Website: lowes
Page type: order-tracking
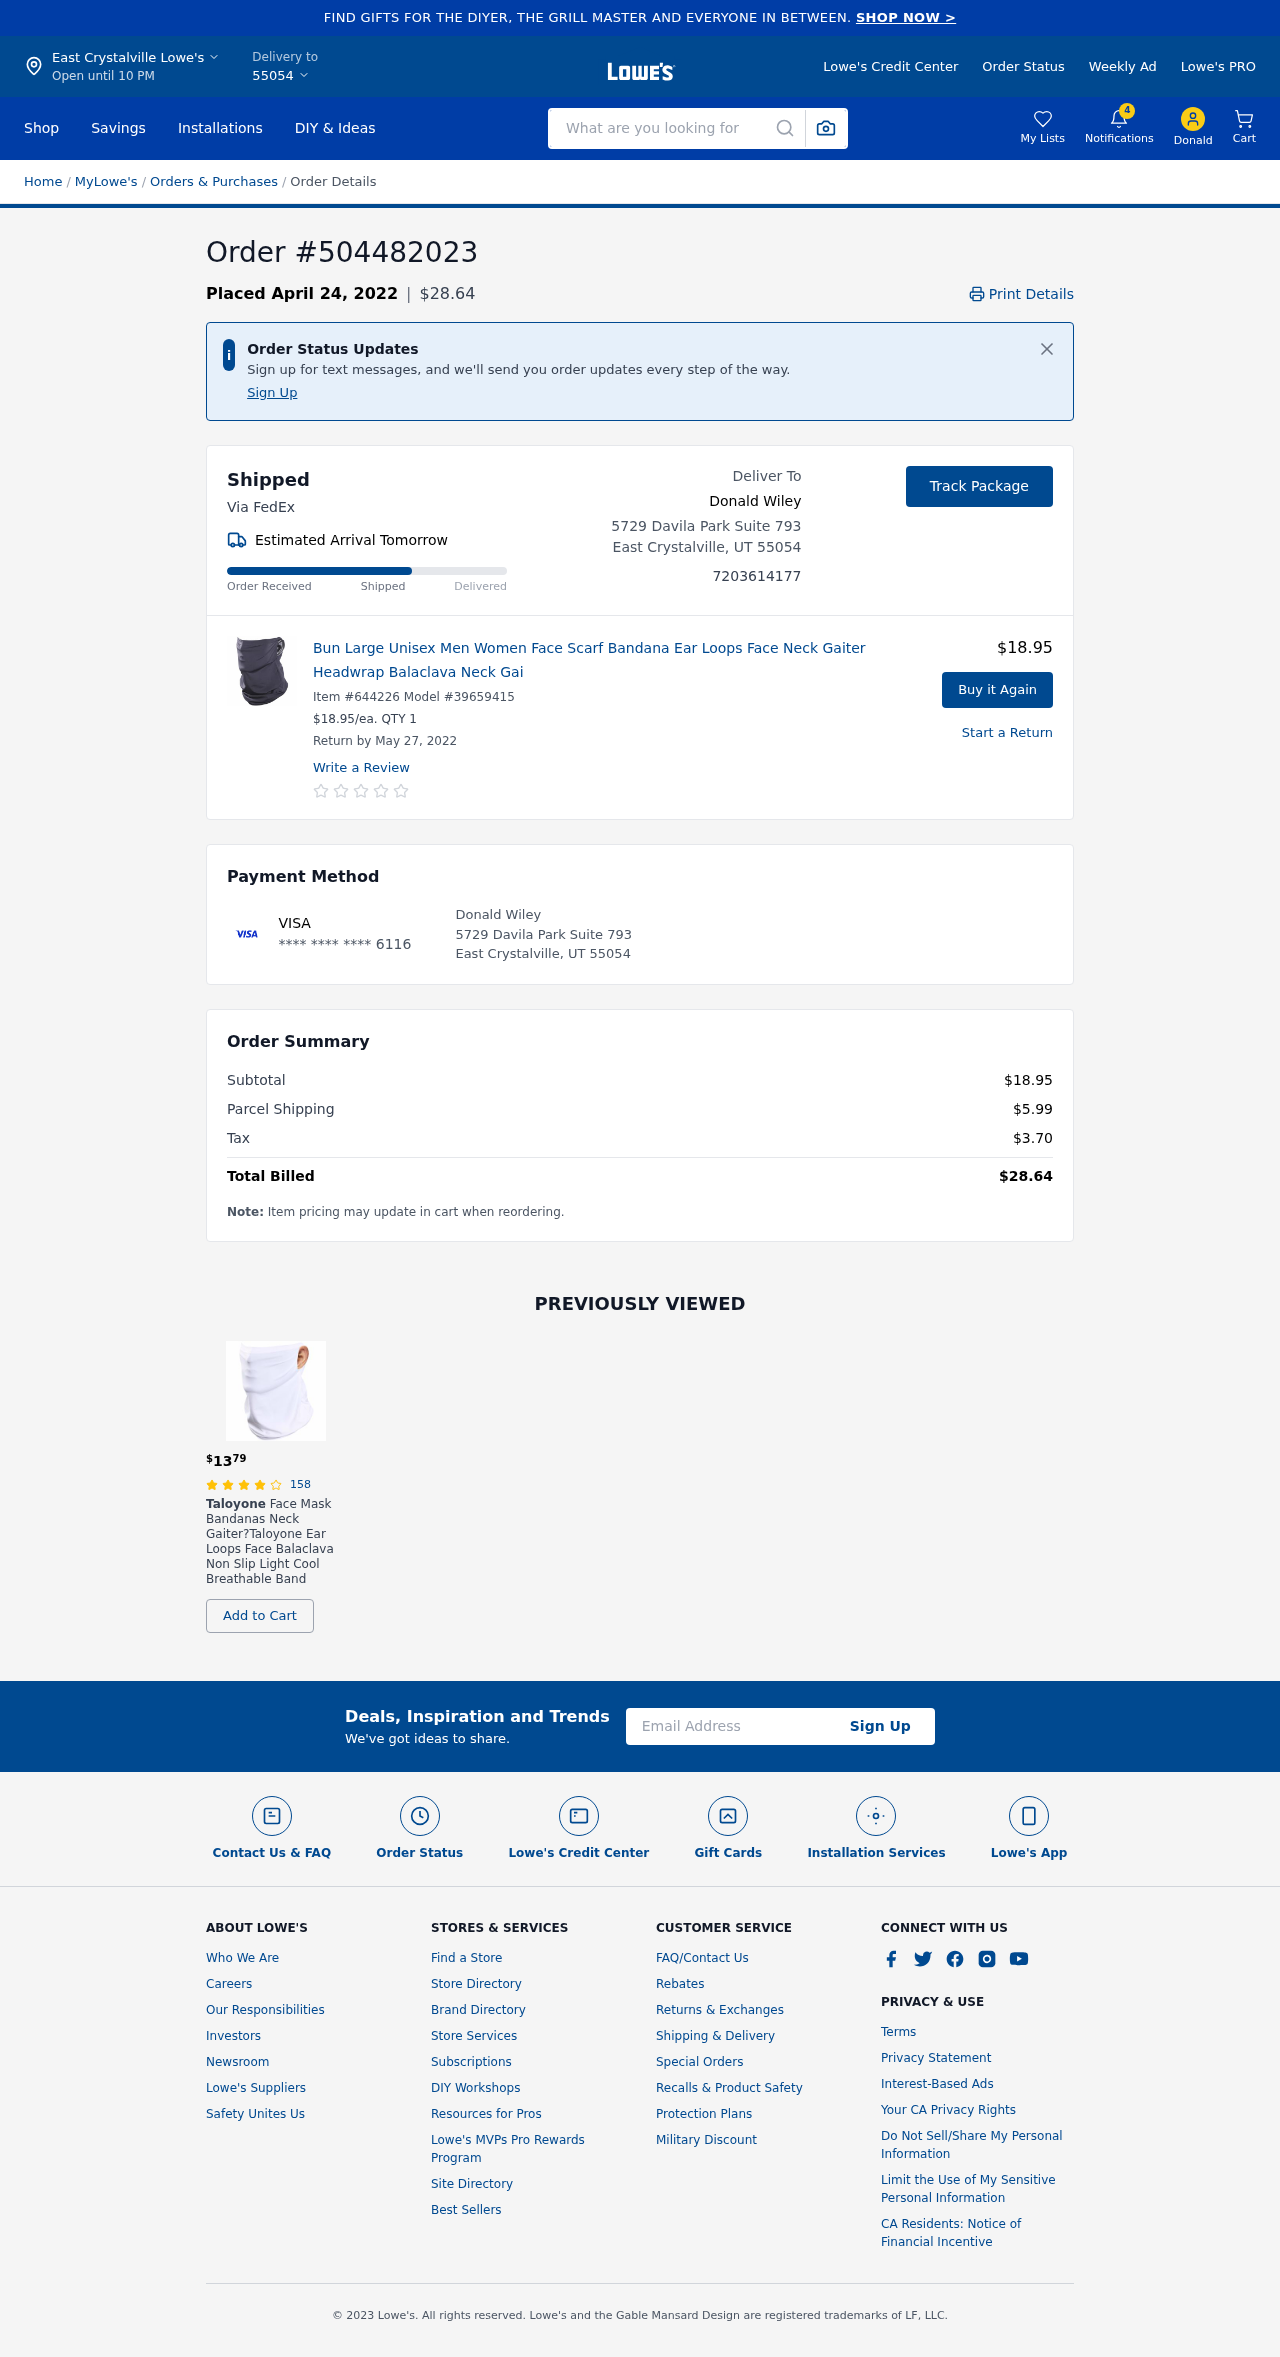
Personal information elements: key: PII_CARD_LAST4
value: **** **** **** 6116
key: PII_CARD_TYPE
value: VISA
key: PII_CITY
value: East Crystalville Lowe's
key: PII_CITY
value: East Crystalville
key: PII_CITY_STATE_ZIP
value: East Crystalville, UT 55054
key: PII_EMAIL
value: donald.wiley@gmail.com
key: PII_FIRSTNAME
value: Donald
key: PII_FULLNAME
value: Donald Wiley
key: PII_PHONE
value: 7203614177
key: PII_POSTCODE
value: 55054
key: PII_STREET
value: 5729 Davila Park Suite 793
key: PII_FULLNAME2
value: Donald Wiley
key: PII_STATE_ABBR
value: UT
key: PII_POSTCODE_FULL
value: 55054
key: PII_CITY_STATE
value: East Crystalville, UT
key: PII_POSTCODE_NUMERIC
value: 55054
Product elements: key: PRODUCT1_NAME
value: Bun Large Unisex Men Women Face Scarf Bandana Ear Loops Face Neck Gaiter Headwrap Balaclava Neck Gai
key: PRODUCT1_PRICE
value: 18.95
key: PRODUCT1_QUANTITY
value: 1
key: PRODUCT2_BRAND
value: Taloyone
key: PRODUCT2_NAME
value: Face Mask Bandanas Neck Gaiter?Taloyone Ear Loops Face Balaclava Non Slip Light Cool Breathable Band
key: PRODUCT2_NUM_RATINGS
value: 158
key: PRODUCT2_PRICE
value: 13.79
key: PRODUCT2_RATING
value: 4
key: PRODUCT1_ITEM
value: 644226
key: PRODUCT1_MODEL
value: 39659415
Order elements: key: ORDER_ID
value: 504482023
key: ORDER_DATE
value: Placed April 24, 2022
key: ORDER_TOTAL
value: $28.64
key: ORDER_DELIVERY_DATE
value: Estimated Arrival Tomorrow
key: ORDER_RETURN_BY_DATE
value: Return by May 27, 2022
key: ORDER_SUBTOTAL
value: $18.95
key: ORDER_SHIPPING_COST
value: $5.99
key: ORDER_TAX
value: $3.70
Search elements: key: HEADER_SEARCH
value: What are you looking for
Other elements: key: NOTIFICATION_COUNT
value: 4